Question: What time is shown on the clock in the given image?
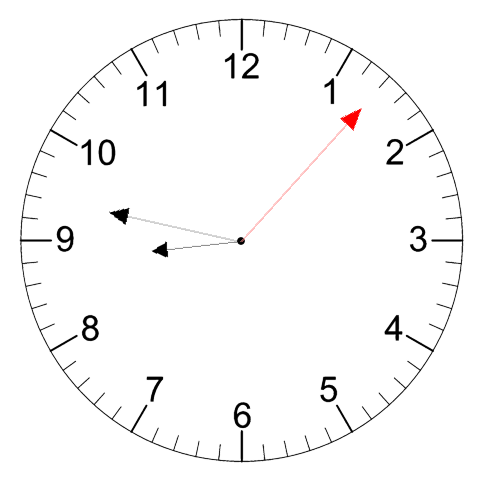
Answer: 08:47:07